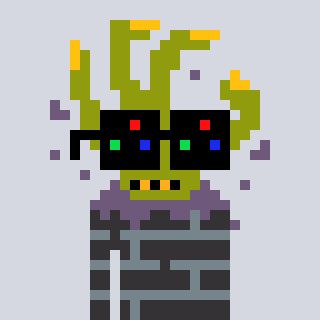
a pixel art character with square black sunglasses, a zombie-hand-shaped head and a grayscale-colored body on a cool background